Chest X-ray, AP view. Patient: 58 years old, sex M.
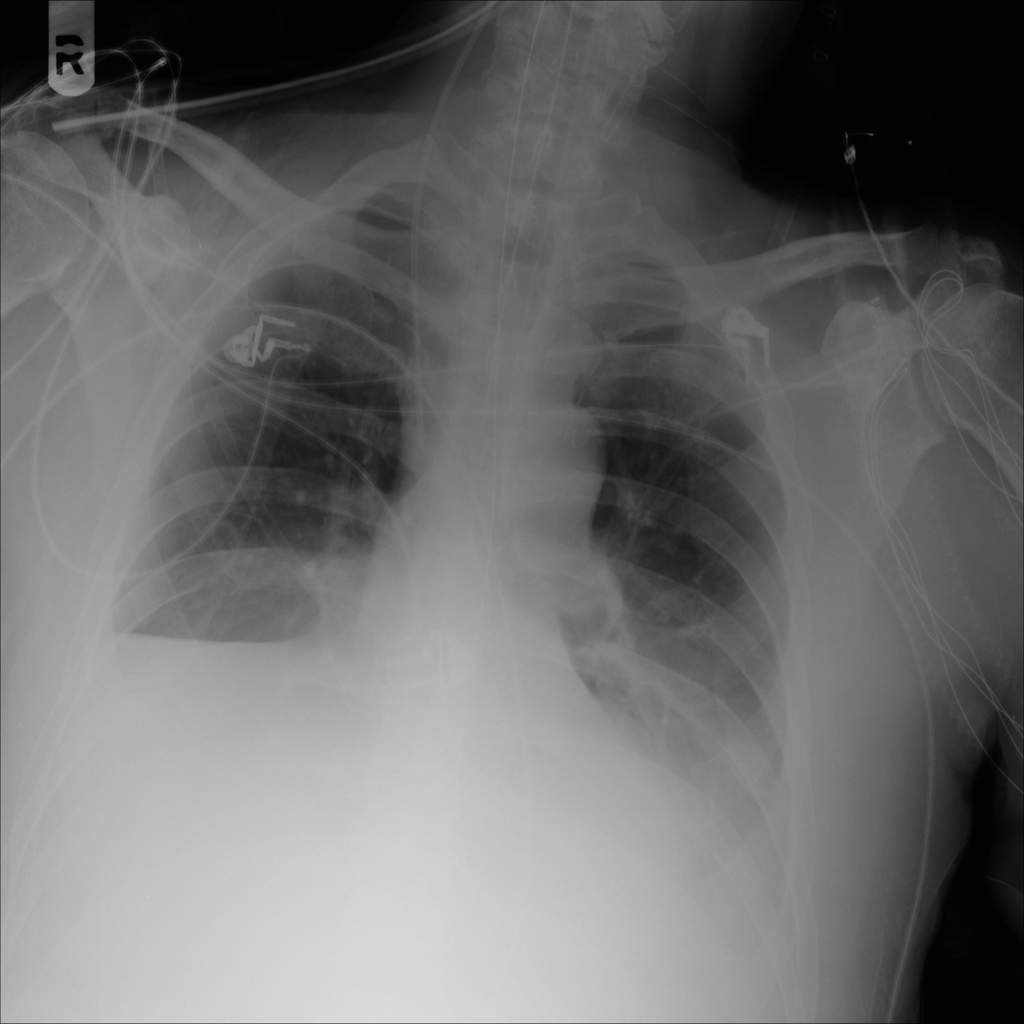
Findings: Effusion